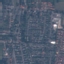
Label: Residential